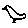
Label: bird